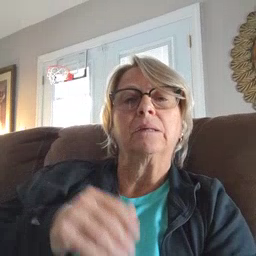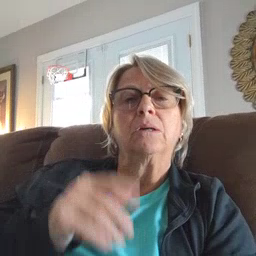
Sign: kitty